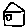
Label: house